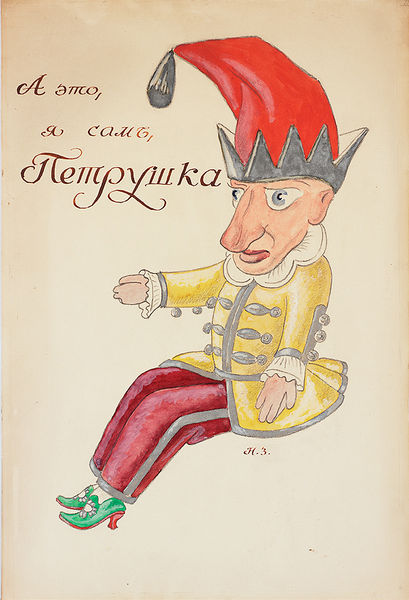
Titel: Petrushka, Petrushka
Künstler: Nikolai Vasilevich Zaretskii
Standort: Amherst (Massachusetts, USA)
Institution: Mead Art Museum, Amherst College
Schlagwörter: crown, hands, hat, red, soldier, white, black, collar, face, gray, green, lace, nose, sitting, yellow, print, hand, greek, man, ear, eyes, feet, drawing, cap, coat, mouth, buttons, caricature, cartoon, graphic, illustration, jacket, model, letters, bright, watercolour, pants, pastel, shoe, shoes, eye, book, stripes, colour, stripe, clown, jester, trousers, poster, punch, latin, creepy, russia, russian, text, satire, trouser, ruff, tassle, tassel, doll, red trousers, elf, puppet, heels, big nose, fool, language, punch and judy, pinstripe, ukranian, large nose, high heels, h.3., frill, toy, pirnt, non-latin alphabet, joker, gnome, npse, waitscoat, a, russion, amo, large eyes, cap and bells, foolscap, pupet, green shoes, crouwn